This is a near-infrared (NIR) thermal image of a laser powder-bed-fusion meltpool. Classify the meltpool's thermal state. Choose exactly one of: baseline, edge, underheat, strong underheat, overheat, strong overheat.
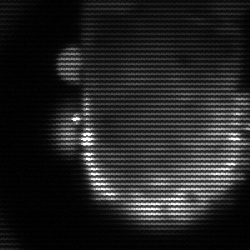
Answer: baseline